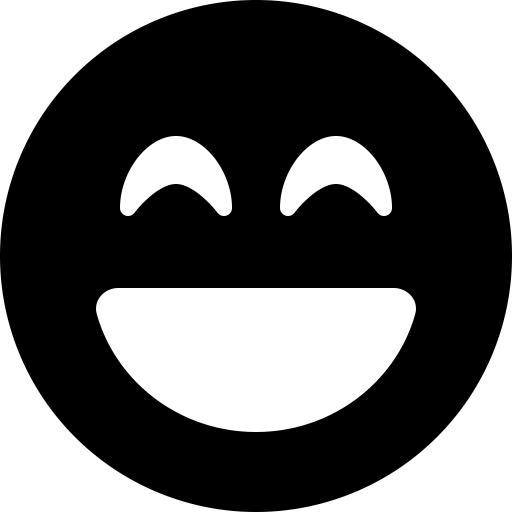
Tags: icon, FontAwesome, fa-icon, solid, face, laugh, beam